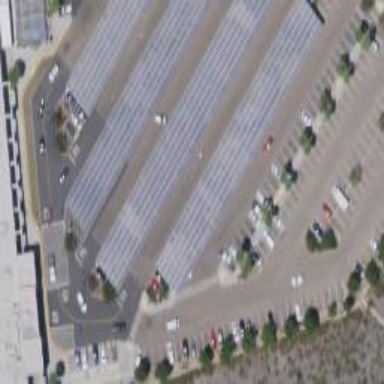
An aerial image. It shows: Solar photovoltaic panel generator on the roof of building.